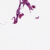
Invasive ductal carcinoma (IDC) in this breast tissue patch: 0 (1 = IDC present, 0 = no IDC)